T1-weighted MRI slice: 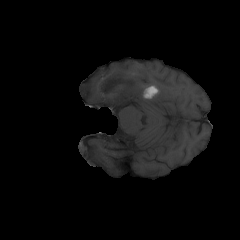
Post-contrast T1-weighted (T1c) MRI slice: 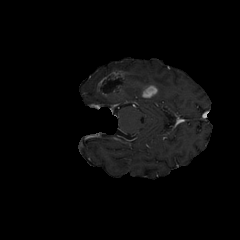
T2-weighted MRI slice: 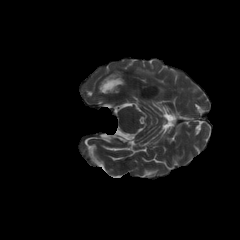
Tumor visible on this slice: yes